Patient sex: F
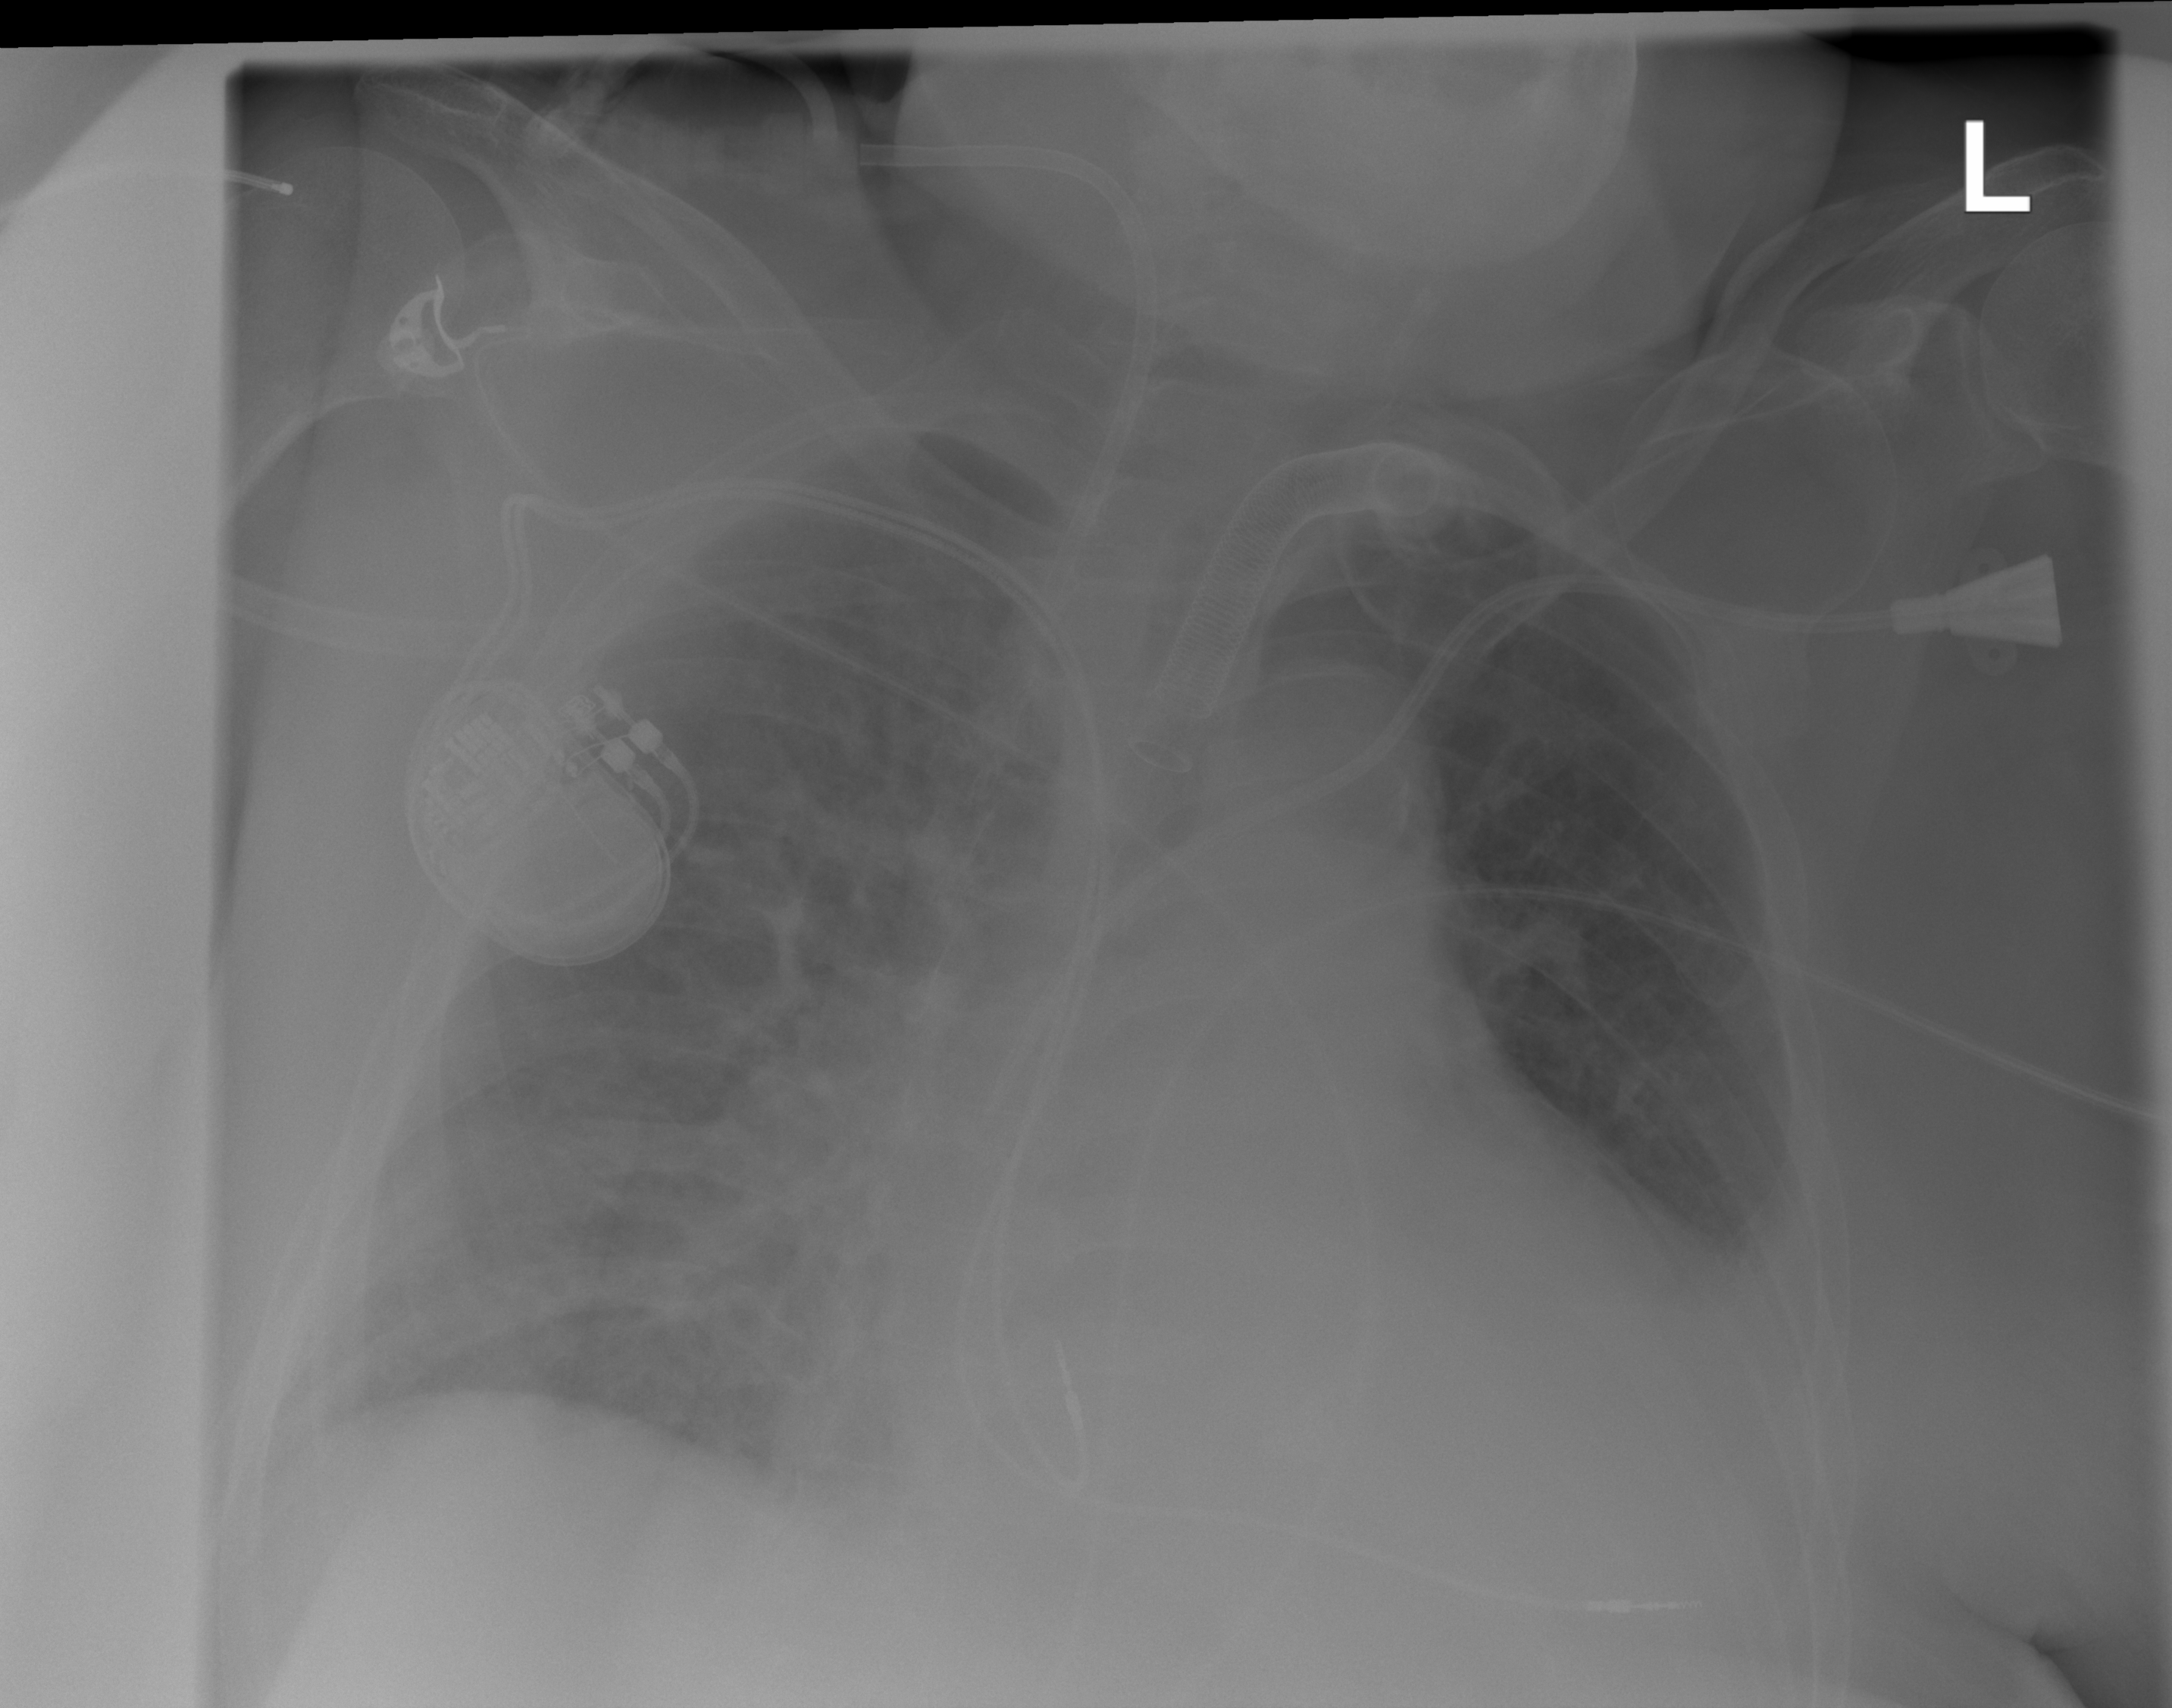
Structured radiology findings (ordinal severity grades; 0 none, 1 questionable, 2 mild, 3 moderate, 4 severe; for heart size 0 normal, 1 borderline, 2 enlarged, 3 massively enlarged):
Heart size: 3
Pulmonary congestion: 2
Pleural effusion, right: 0
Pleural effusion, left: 2
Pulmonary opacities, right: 2
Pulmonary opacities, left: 0
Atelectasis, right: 0
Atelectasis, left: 2